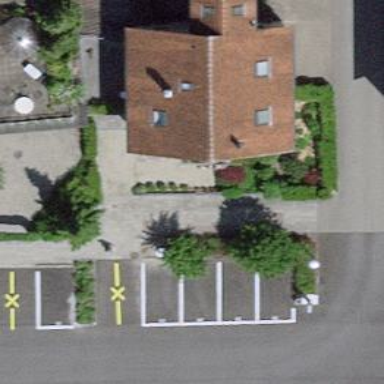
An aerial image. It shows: Charging station.